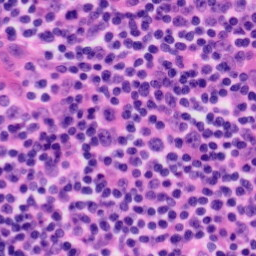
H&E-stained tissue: Tonsil